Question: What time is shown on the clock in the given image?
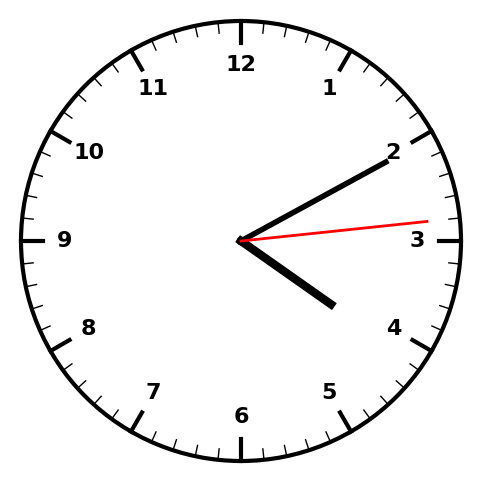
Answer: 04:10:14